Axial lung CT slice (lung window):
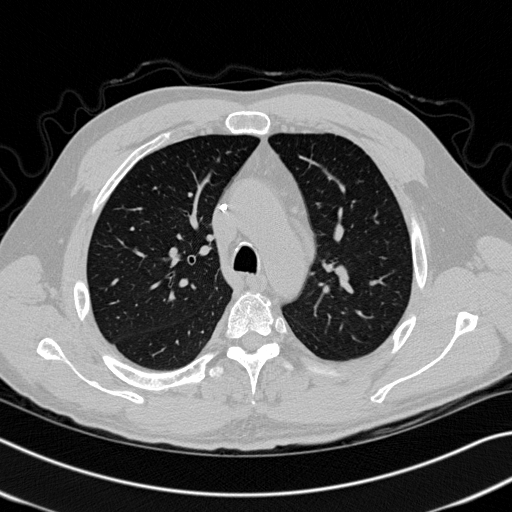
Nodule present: no